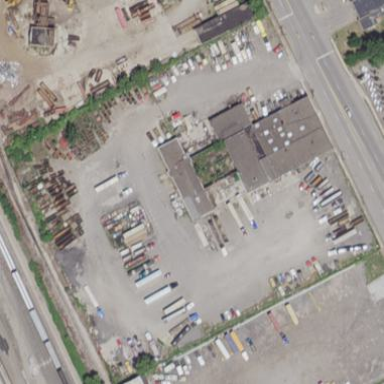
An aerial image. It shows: Industrial area.